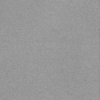
Label: dusty